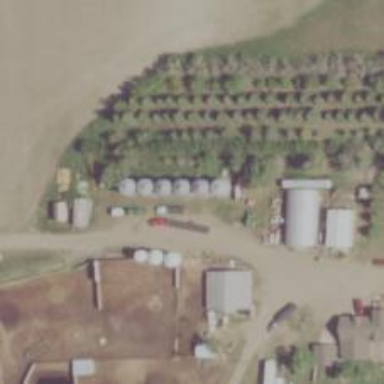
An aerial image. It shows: Silo.